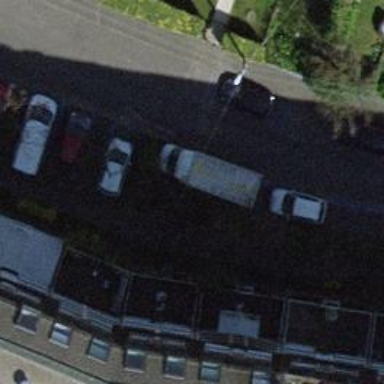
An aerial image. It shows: Residential road with asphalt surface. There is cycleway on the opposite lane.